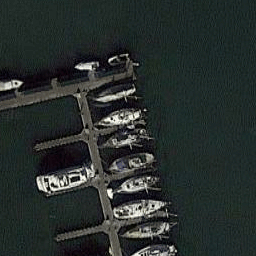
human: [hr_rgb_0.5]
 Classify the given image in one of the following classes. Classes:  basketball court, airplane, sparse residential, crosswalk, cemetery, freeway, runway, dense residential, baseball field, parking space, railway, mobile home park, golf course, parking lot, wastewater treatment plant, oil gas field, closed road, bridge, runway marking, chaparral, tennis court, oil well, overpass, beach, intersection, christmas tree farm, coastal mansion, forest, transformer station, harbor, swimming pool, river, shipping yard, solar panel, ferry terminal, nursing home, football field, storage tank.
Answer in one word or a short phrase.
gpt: harbor